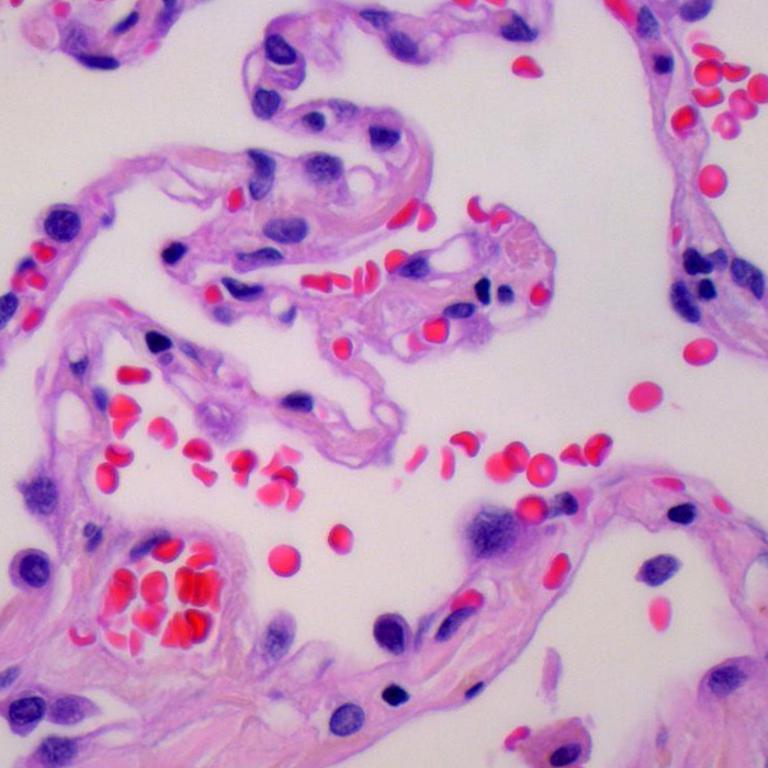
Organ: lung
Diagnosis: benign